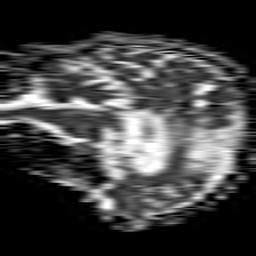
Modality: ADC
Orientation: sagittal
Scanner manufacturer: philips
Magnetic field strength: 1.5 T
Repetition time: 4.6 s
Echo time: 0.08517 s